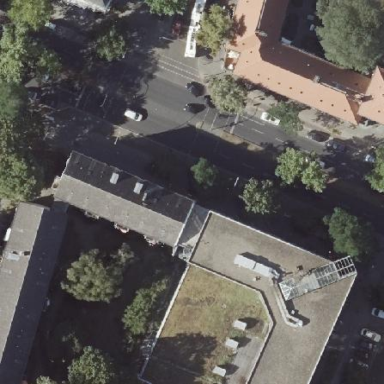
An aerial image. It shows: Office building with flat roof.